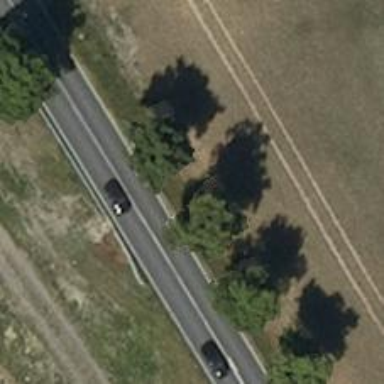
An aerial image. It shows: Row of deciduous broadleaved trees.